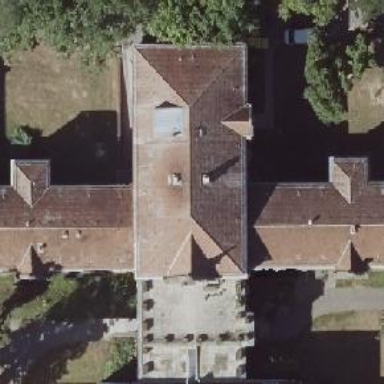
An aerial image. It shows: Hospital with maroon hipped roof.